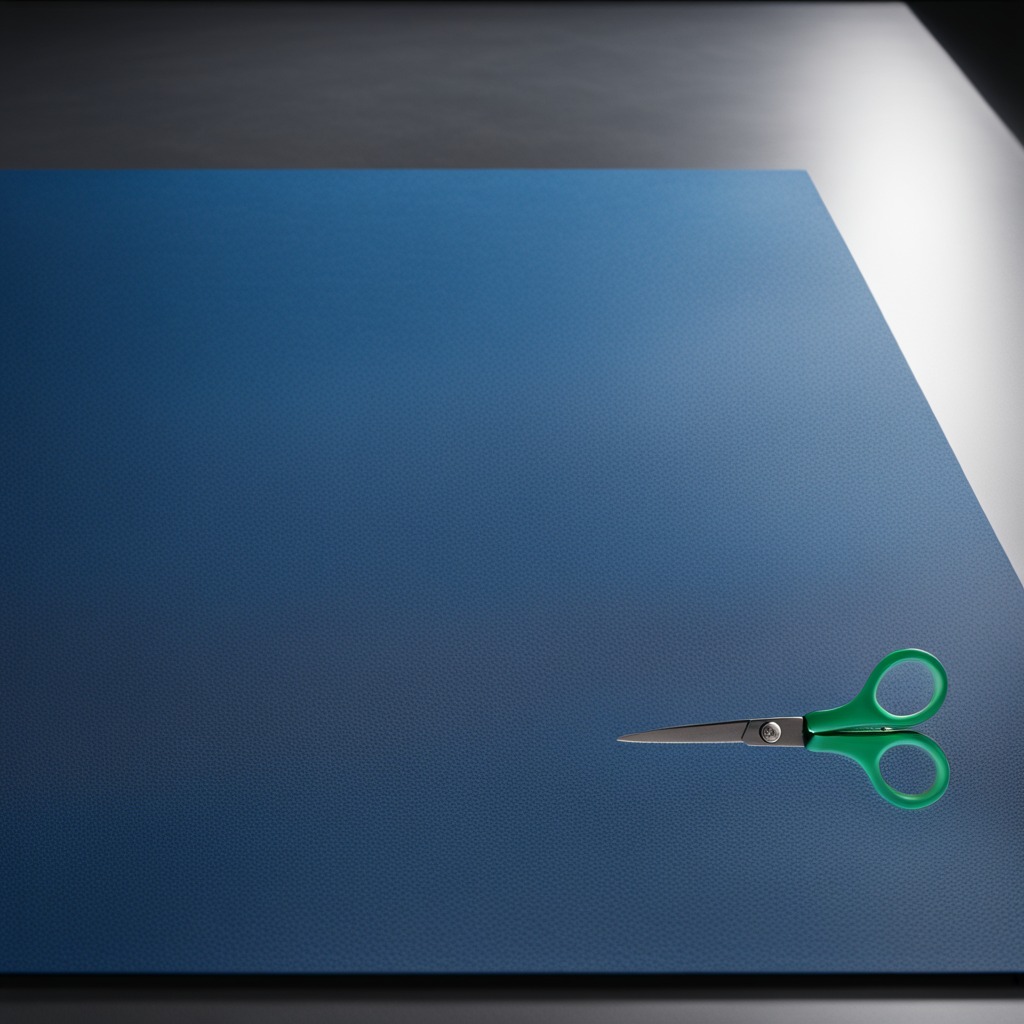
A scissor is lying on the tabletop.